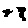
Label: square